Question: My Symfony page isn't too slow (it loads in about 400 ms) but considering the fact that it's just a simple hello world page with basic authentication, it should be loading in less than 100 ms. When I enter the profiler, I see this:

Notice it just says "Firewall" for 250 ms. I thought the firewall was just responsible for keeping users out of certain areas of the page - I can't imagine that taking any longer than a few milliseconds plus the time it takes to fetch the user information from the database (which in this case is 61 ms).
Could somebody explain what the firewall actually does? If you have any general pointers on how to increase the firewall performance as well that would be greatly appreciated.
---
: I have Googled this of course, and I want to specify up front that I'm connecting to the MySQL database by IP address, not host name. This seemed to be the issue for every other case of slow Symfony firewall I could find.
---
Some resources from my project that could be relevant:
- <URL>
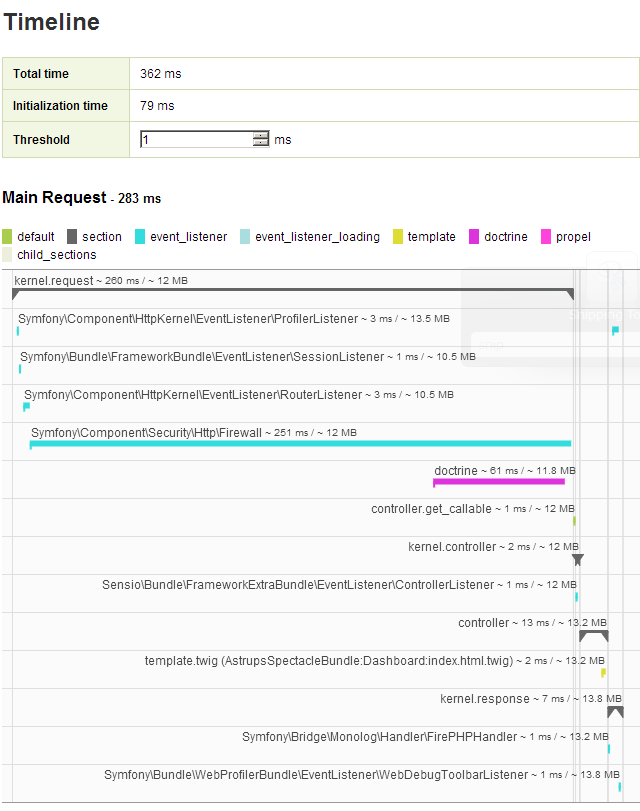
Answer: Alas, it turns out <URL> was right. I made a 20 line PHP script to profile how long it takes to connect to my MySQL server:
'''
<?php
$time = microtime(true);
$con = new PDO(...);
$connect_time = microtime(true);
$result = $con->query('SHOW TABLES');
$query_time = microtime(true);
var_dump($result->fetchAll(PDO::FETCH_ASSOC));
$time_con = ($connect_time - $time) * 1000;
$time_query = ($query_time - $connect_time) * 1000;
echo "Connection took $time_con ms
";
echo "Query took $time_query ms
";
'''
The output was:
Which fills the blanks of the Symfony profiler . The good news is that when my application goes live, it will connect to the MySQL server locally by socket, so it'll probably be blazing fast! There is little I can do about the speed during the development though, other than mirroring the MySQL server locally.
So to summarize the answer; the Symfony firewall initially creates the connection to the MySQL database, and in my case, that connection is quite slow. The MySQL connection time accounts for over 80% of the firewall's profiled time in my case.
---
I'm already connecting to the MySQL server by IP address, and I've added 'skip-name-resolve' to the MySQL configuration to no avail.